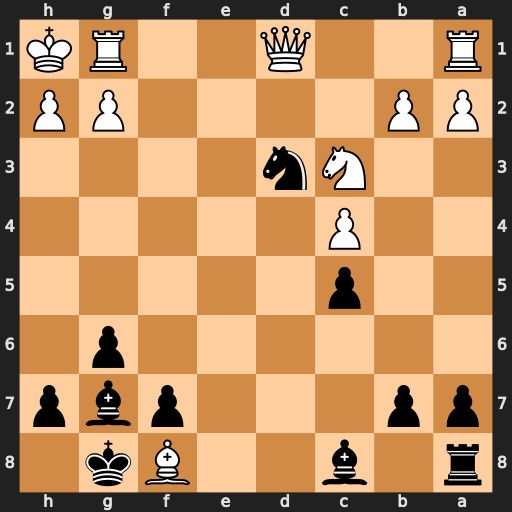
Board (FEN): r1b2Bk1/pp3pbp/6p1/2p5/2P5/2Nn4/PP4PP/R2Q2RK
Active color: b
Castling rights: -
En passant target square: -
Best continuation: Nf2#